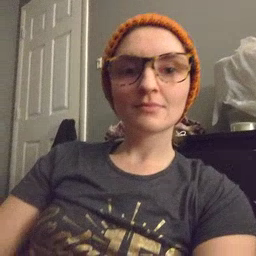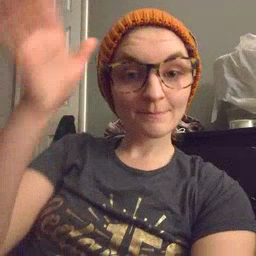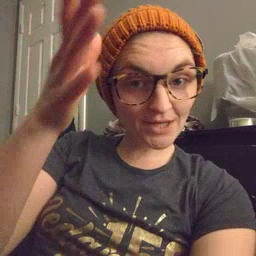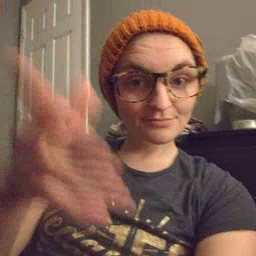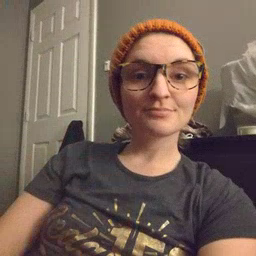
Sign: grandpa